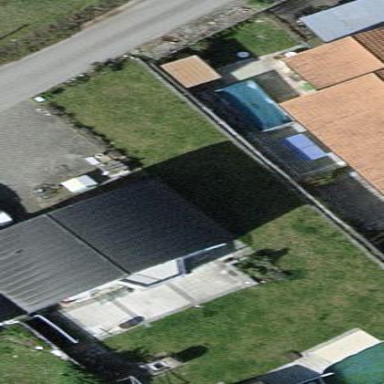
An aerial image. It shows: Unique house with round-shaped roof.